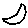
Label: moon